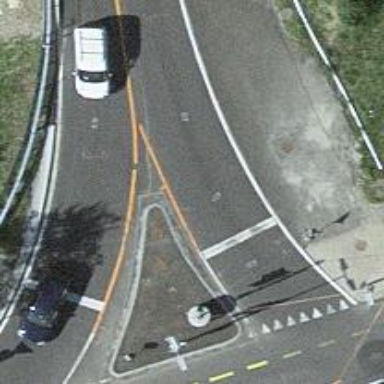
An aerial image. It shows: Road with traffic signals.